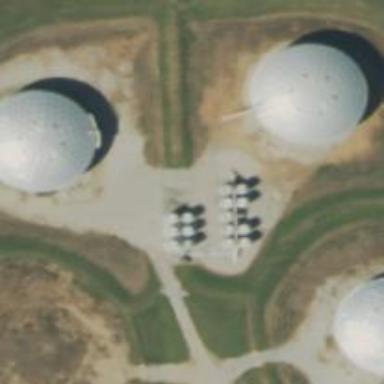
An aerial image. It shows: Storage tank with man-made structure.